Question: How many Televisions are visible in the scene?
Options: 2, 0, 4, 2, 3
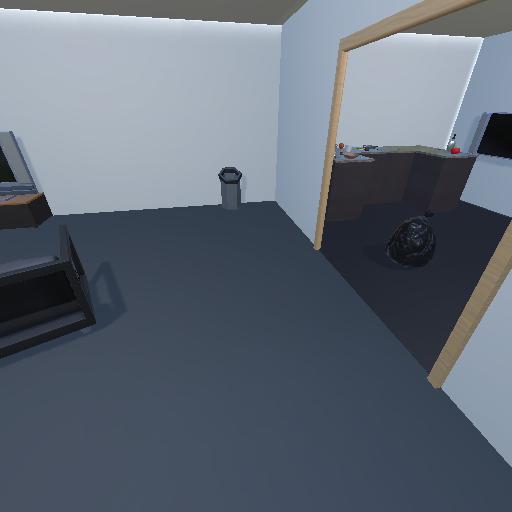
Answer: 2